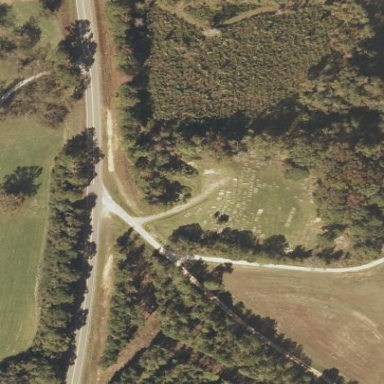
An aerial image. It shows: Cemetery.